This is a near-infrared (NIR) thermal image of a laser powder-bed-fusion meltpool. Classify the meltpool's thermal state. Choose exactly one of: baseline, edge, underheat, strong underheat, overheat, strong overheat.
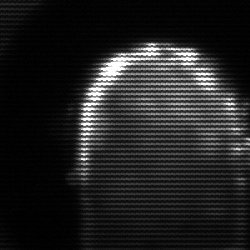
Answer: baseline